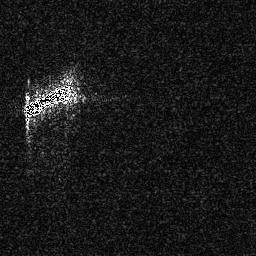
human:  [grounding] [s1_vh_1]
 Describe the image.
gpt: In the satellite image, there is  <ref>1 large ship </ref> <box>[[8, 30, 29, 44, 0]]</box> located at left.